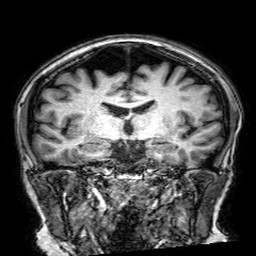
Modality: T1w
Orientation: sagittal
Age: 74
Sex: female
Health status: healthy
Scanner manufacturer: philips
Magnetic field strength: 3 T